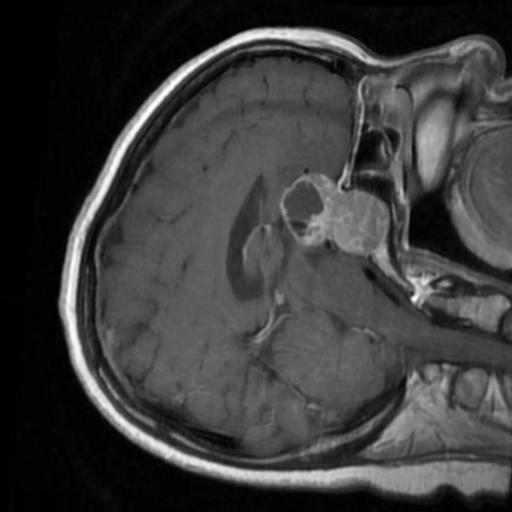
Label: brain_tumor